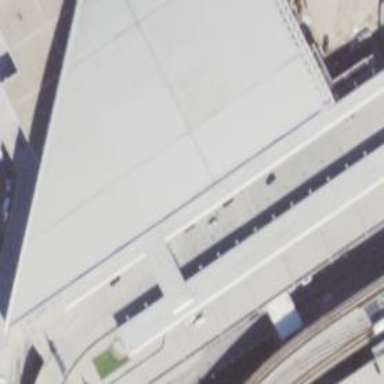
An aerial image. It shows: Information terminal.